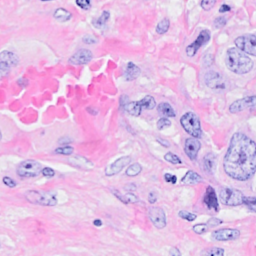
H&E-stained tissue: Breast